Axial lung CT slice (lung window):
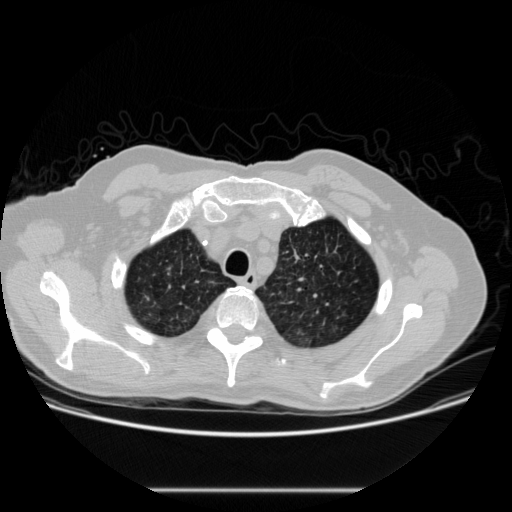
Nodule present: no